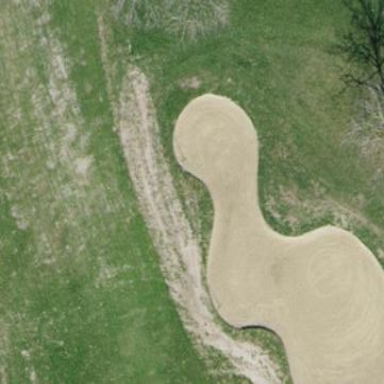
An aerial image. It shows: Golf bunker filled with natural sand.